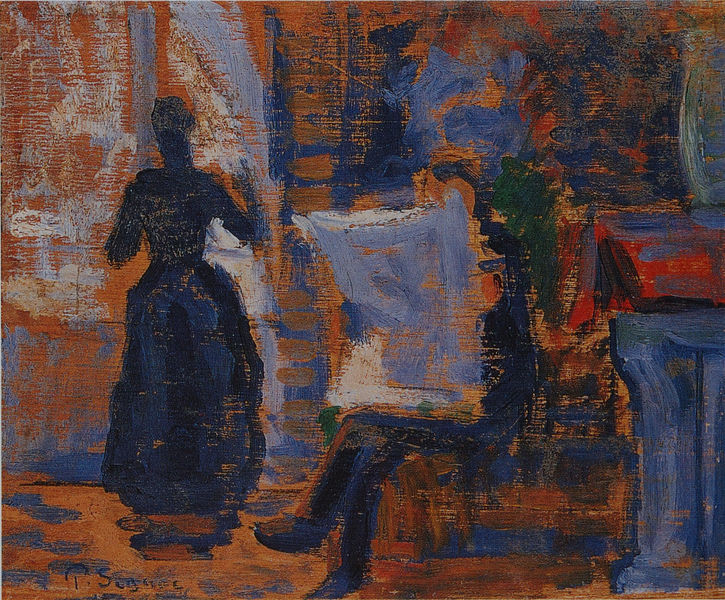
Titel: Première Pensée Pour "Un dimanche". Étude de l'homme et de la femme, Vorstudie zu "Un dimanche"
Künstler: Paul Signac
Institution: (Privatsammlung)
Schlagwörter: blau, gemälde, mann, weiß, grün, impressionismus, menschen, ocker, sitzen, braun, bunt, cafe, fenster, frau, kleid, kreide, orange, pastell, raum, rücken, schwarz, skizze, stuhl, tisch, zimmer, ölbild, dame, haus, rot, beige, expressionismus, muster, regal, wand, stehen, innenraum, möbel, signatur, vorhang, öl, pastos, gewand, interieur, sessel, sitzend, paar, kamin, vase, beine, hellblau, rückenansicht, kommode, schrank, wohnzimmer, lehne, sitz, schuhe, pointilismus, trocken, abstrakt, modern, farbe, leiter, duktus, gardine, tapete, wohnung, klavier, lesen, striche, paul, rückenfigur, steht, zeitung, leinwand, malduktus, pinselduktus, anrichte, sehnsucht, expressiv, ölskizze, pinselstriche, signac, leser, konsole, locker, lesend, rostrot, zeitungsleser, stugl, schwaz, paul signac, durchscheinend, giacometti, nlau, sit, ze, p, zeitungg, zeitunglesen biedermeier vorhang rot blau, sitzendlesend, zeitungs, maerlei